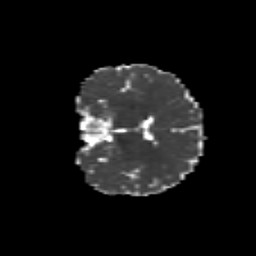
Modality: MD
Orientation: coronal
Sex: male
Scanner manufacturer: siemens
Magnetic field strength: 3 T
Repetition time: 5 s
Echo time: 0.071 s